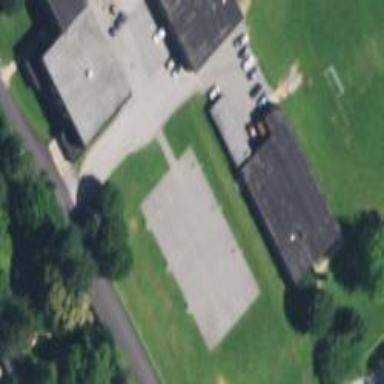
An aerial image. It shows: Schoolyard designated as leisure land.